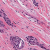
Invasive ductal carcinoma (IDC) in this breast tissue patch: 0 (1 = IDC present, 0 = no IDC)